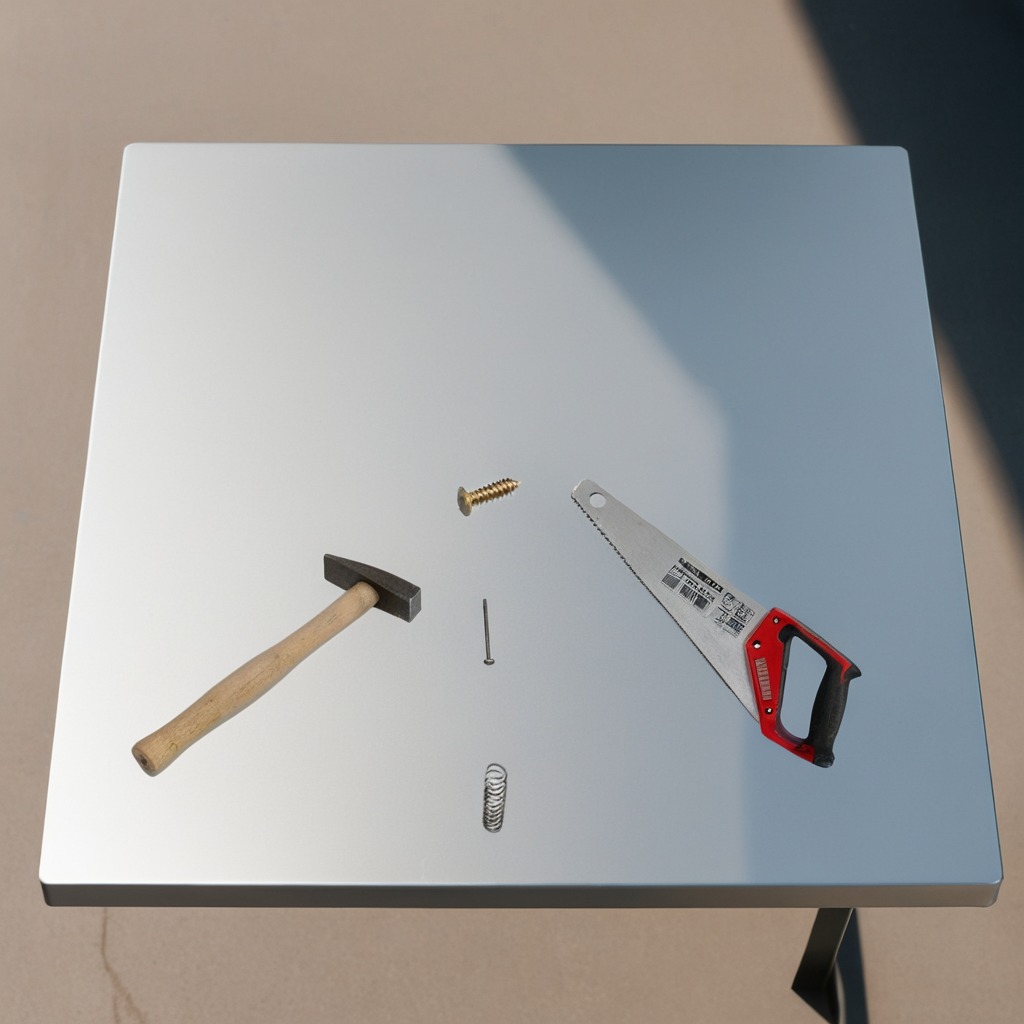
A metal machine screw, a hammer, an iron nail, a coiled metal spring, and a handheld metal saw are lying on the utility table.